Field crop: maize
Growth stage: 1
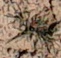
Species: lolium